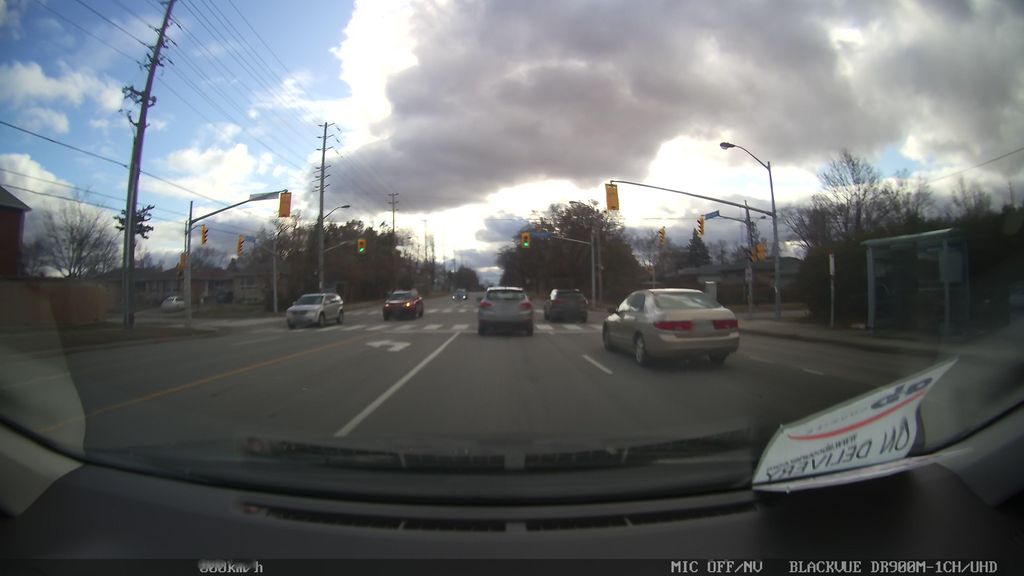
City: toronto